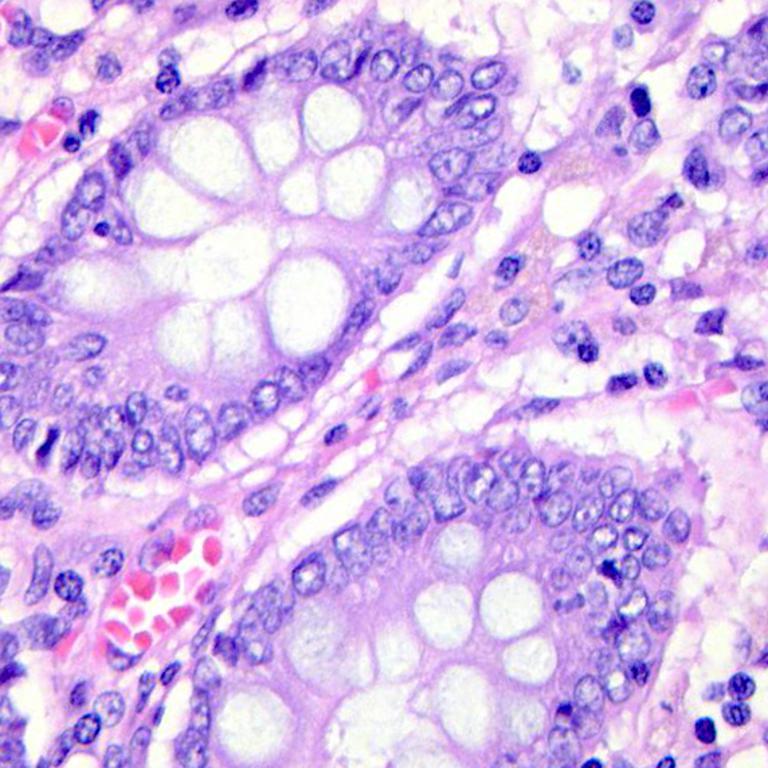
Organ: colon
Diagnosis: benign